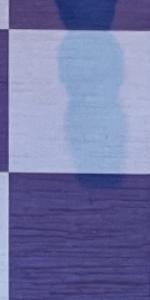
Label: Empty